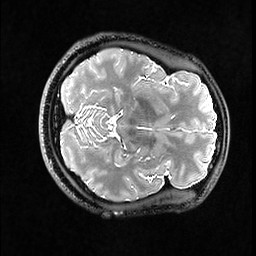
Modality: T2w
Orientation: axial
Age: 42
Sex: female
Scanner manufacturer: ge
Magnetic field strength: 3 T
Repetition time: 3.202 s
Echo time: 0.05898 s